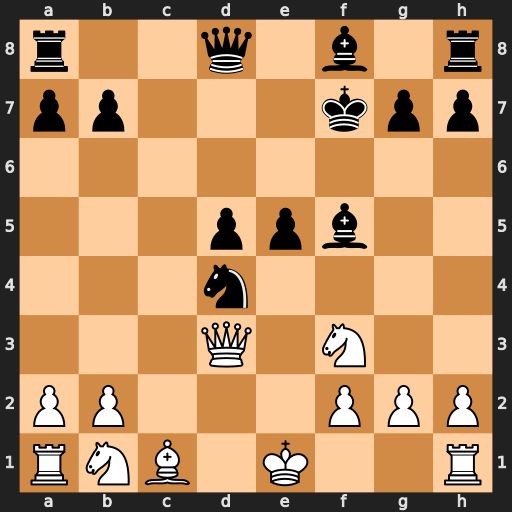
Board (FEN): r2q1b1r/pp3kpp/8/3ppb2/3n4/3Q1N2/PP3PPP/RNB1K2R
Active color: w
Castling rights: KQ
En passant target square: -
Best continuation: Nxe5+ Kg8 Qxd4